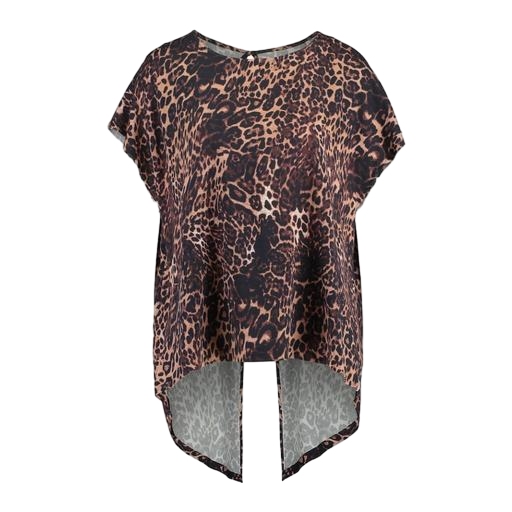
black petite printed high-low top only macy, black plus size printed t-shirt only macy, brown persian leopard print jersey hi-low hem top, white background